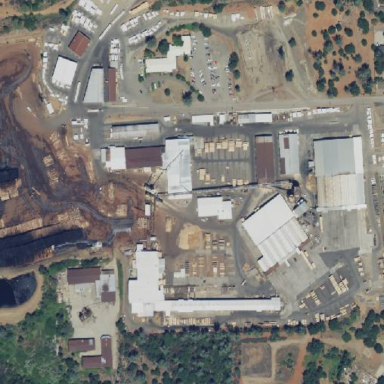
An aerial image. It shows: Industrial area that houses sawmill.